Question: I have a canvas with an id #cnv.
'''
<canvas id="cnv"></canvas>
<img id="img" src=""></img>
'''
I converted the canvas to an image using the code below:
'''
var a = document.getElementById("img");
a.src = document.getElementById("cnv").toDataURL();
'''
After doing so, I save the image in physical disk.Below is the result image:

It's background is white and not transparent. I want to make the image transparent except the lines that is drawn into it.How will I do that?
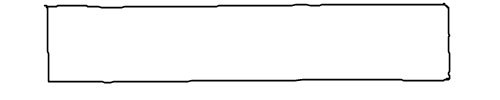
Answer: You can use 'context.getImageData' to fetch the rgba pixel data of your image drawn to a canvas. Then knockout the white values -- leaving only the black lines.
Here's annotated code and a Demo:
'''
// load the image into a new image object
var img=new Image();
img.crossOrigin='anonymous';
img.onload=start;
img.src="https://dl.dropboxusercontent.com/u/139992952/bk.png";
function start(){
// create a canvas element
var canvas=document.createElement("canvas");
var ctx=canvas.getContext("2d");
// size the canvas to the image size
canvas.width=img.width;
canvas.height=img.height;
// draw the image onto the canvas
ctx.drawImage(img,0,0);
// get the pixel data of the canvas
var imgData=ctx.getImageData(0,0,canvas.width,canvas.height);
var data=imgData.data;
// make any pure white pixel transparent: data[i+3]=0
// Note: if needed, lower threshold slightly to catch "off-whites"
var threshold=255;
for(var i=0;i<data.length;i++){
if(data[i]==threshold && data[i+1]==threshold && data[i+2]==threshold){
data[i+0]=0;
data[i+1]=0;
data[i+2]=0;
data[i+3]=0;
}
}
// put the modified pixels back on the canvas
ctx.putImageData(imgData,0,0);
// create an image from the canvas contents
// and add that image to the page
var img1=new Image();
img1.onload=function(){
document.body.appendChild(img1);
}
img1.src=canvas.toDataURL();
}
'''
'''
<h4>Image with pure white knocked out</h4>
<br>
'''